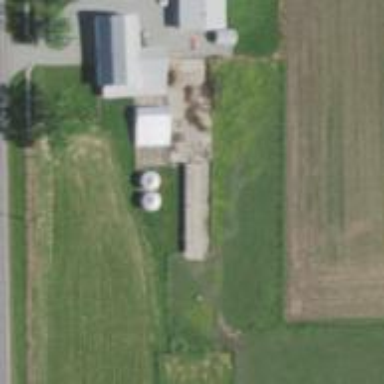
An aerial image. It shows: Silo.